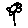
Label: flower